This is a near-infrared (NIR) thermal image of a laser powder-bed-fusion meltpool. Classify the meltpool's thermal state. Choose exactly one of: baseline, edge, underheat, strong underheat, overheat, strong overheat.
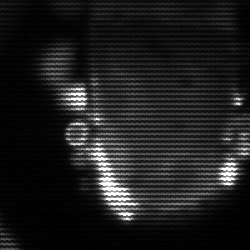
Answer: baseline